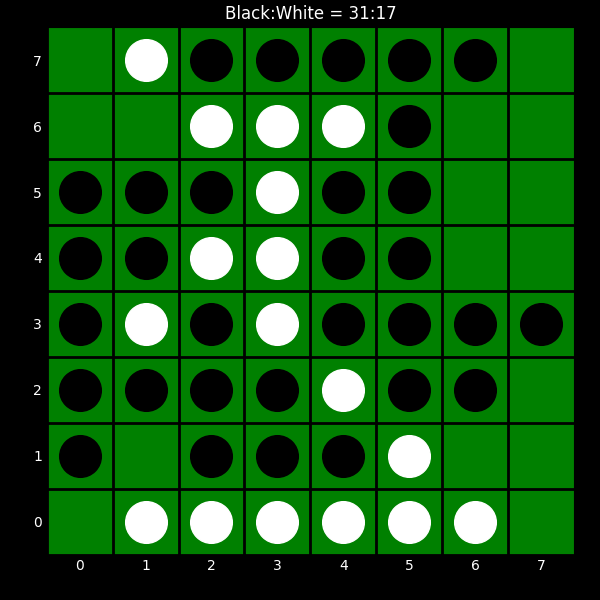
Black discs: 31
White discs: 17